Question: I want to look up at the database's file in the specific folder and what I did before is like this:
'''
"Provider=Microsoft.ACE.OLEDB.12.0;Data Source=D:/Fuhans's Folder/Project/SIA - Point of Sales/SIA - Point of Sales/Assets/Database/db1.accdb; Persist Security Info=False;";
'''
and I am thinking that is there a shortcut way to look up the database's file, instead of writing a specific folder?
and I came up with:
'''
"Provider=Microsoft.ACE.OLEDB.12.0;Data Source=../Assets/Database/db1.accdb; Persist Security Info=False;";
'''
But, when I changed it into like the second one, the error message appear like below:

My question is: Is there a way to delete the 'bin' location path, but still doing the look up the database's file like the second one?
Thank you
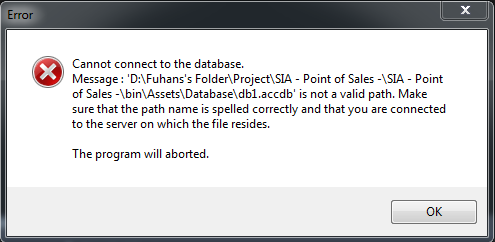
Answer: Add another '../' in front of the relative path:
'''
"Provider=Microsoft.ACE.OLEDB.12.0;Data Source=../../Assets/Database/db1.accdb; Persist Security Info=False;";
'''